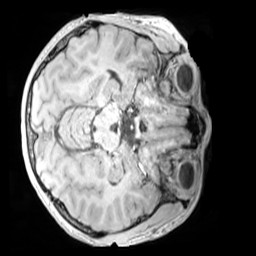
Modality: MP2RAGE
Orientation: axial
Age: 12
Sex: male
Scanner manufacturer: siemens
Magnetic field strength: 3 T
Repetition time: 4 s
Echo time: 0.00303 s